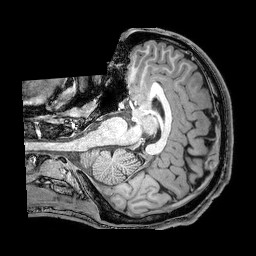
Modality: T1w
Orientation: axial
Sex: male
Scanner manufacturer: philips
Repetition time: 0.008196 s
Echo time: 0.00376 s